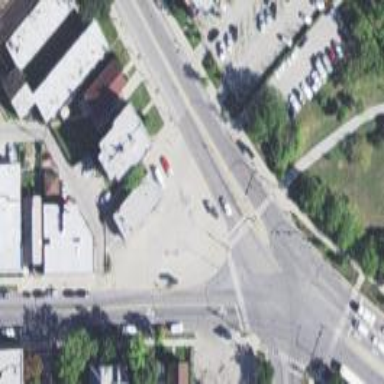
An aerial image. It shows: Footway with traffic island in the middle of the road.